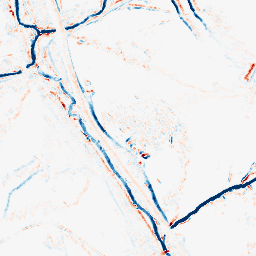
Category: morphological
Decomposition family: morphological_diamond
Decomposition parameters: operation: average
radius: 3
Upsampling method: quintic
Upsampling parameters: scale: 2
Upsampling scale: 2